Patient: sex F, age 67
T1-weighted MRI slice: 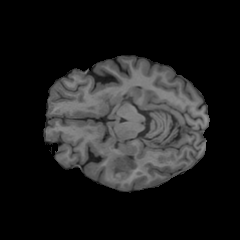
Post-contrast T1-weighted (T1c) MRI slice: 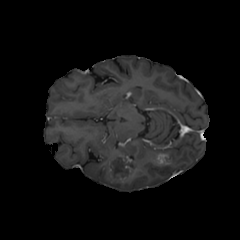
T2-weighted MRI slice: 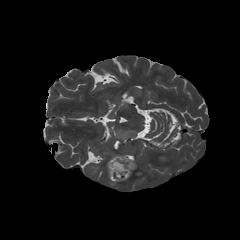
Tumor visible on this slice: yes
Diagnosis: Glioblastoma, IDH-wildtype
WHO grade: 4